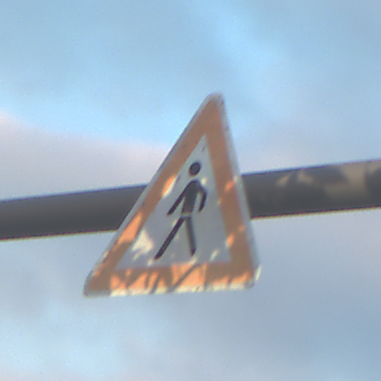
Verkehrszeichen: FussgaengerRechts
Umgebung: Outdoor, Beach
Tageszeit: SunriseSunset
Wetter: PartlyCloudy
Licht: Natural
Jahreszeit: NotSpecified
Kontrast: MediumContrast